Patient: sex F, age 61
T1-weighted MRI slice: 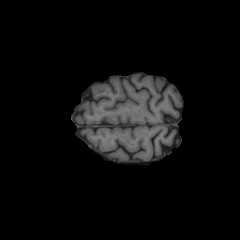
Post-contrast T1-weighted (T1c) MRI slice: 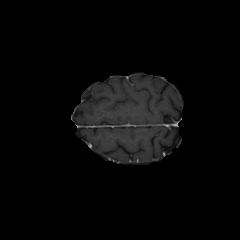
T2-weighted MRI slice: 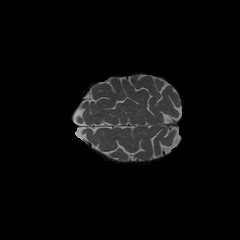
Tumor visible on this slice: no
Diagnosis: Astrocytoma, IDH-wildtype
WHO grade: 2